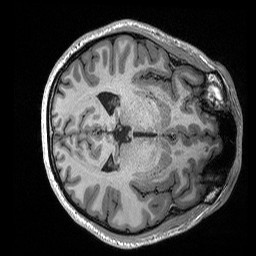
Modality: T1w
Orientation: axial
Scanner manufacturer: siemens
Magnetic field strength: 3 T
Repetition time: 2.3 s
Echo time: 0.00288 s